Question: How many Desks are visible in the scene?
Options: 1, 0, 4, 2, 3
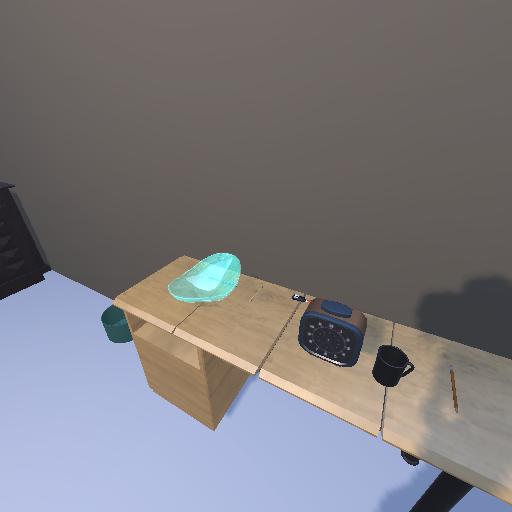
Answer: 1